Question: I have <URL> data stored in a local mongodb database.
The 'calendar' table looks like
'''
field | type
service_id | varchar
monday | int (0 or 1)
tuesday | int (0 or 1)
...
sunday | int (0 or 1)
'''
I would like to select all the 'service_id's for which any weekday (Monday to Friday) = 1, using the 'rmongodb' package in 'r'.
In SQL this would be something like: 'SELECT service_id FROM calendar WHERE monday = 1 OR tuesday = 1 OR ... OR friday = 1'
When using the <URL> GUI the query is:
'''
db.getCollection('calendar').find({"$or" :
[{'monday':1},
{'tuesday':1},
{'wednesday':1},
{'thursday':1},
{'friday':1}]
})
'''
which returns 8 documents (see image)

Therefore, in 'r' I'm trying to construct the same 'or' query that will return the same results, but I'm not having any luck.
'''
library(rmongodb)
library(jsonlite)
## connect to db
mongo <- mongo.create()
mongo.is.connected(mongo)
db <- "temp"
## days for which I want a service:
serviceDays <- c("monday","tuesday","wednesday","thursday","friday")
'''
Attempt 0:
'''
## create list as the 'query' condition
ls <- list("$or" =
list("monday" = 1L,
"tuesday" = 1L,
"wednesday" = 1L,
"thursday" = 1L,
"friday" = 1L))
services <- mongo.find.all(mongo, "temp.calendar", query=ls)
## returns error:
Error in mongo.find(mongo, ns, query = query, sort = sort, fields = fields, :
find failed with unknown error.
'''
Attempt 1:
'''
## paste the string together
js <- paste0('{"', serviceDays, '":[',1L,']}', collapse=",")
js <- paste0('{"$or" :[', js, ']}')
## this string has been validated at jsonlint.com
bs <- mongo.bson.from.JSON(js)
## run query
services <- mongo.find.all(mongo, "temp.calendar", query=bs)
## result
> services
list() ## empty list
## manually writing the JSON string doesn't work either
# js <- '{"$or" : [{"monday":[1]},{"tuesday":[1]},{"wednesday":[1]},{"thursday":[1]},{"friday":[1]}]}'
'''
Attempt 2:
'''
## create the or condition using R code
l <- as.list(sapply(serviceDays, function(y) 1L))
bs <- mongo.bson.from.list(list("$or" = list(l)))
## run query
services <- mongo.find.all(mongo, "temp.calendar", query=bs)
## result
> length(services)
[1] 2 ## 2 documents returned
'''
The two documents returned are for 'service_id's where all of monday, tuesday, wednesday, thursday, friday = 1. i.e., it seems to have used an 'AND' clause, not an 'OR'.
Attempt 3:
'''
## deconstruct the JSON string (attempt 1)
js <- fromJSON(js, simplifyVector=FALSE)
bs <- mongo.bson.from.list(js)
## run query
services <- mongo.find.all(mongo, "temp.calendar", query=bs)
## result
> services
list() ## empty list
'''
what's wrong with my query attempts in 'R' that prevents me getting the same 8 documents I get when using the Robomongo GUI?
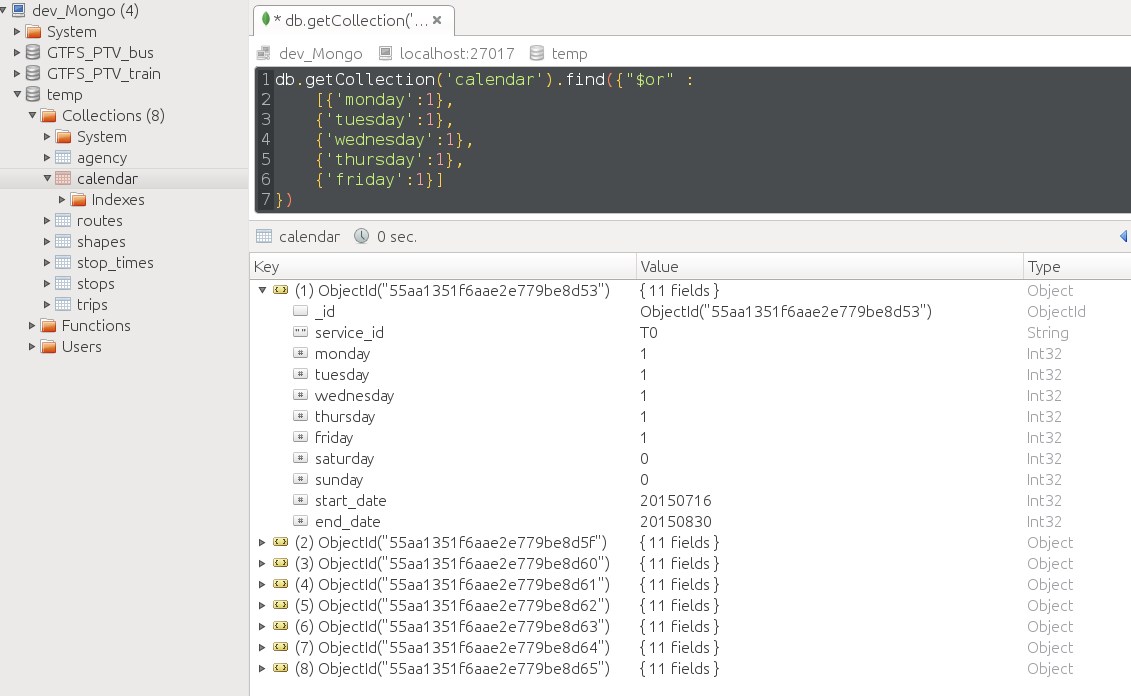
Answer: My 'attempt 0' was close, but I was missing more 'list' arguments.
'''
ls <- list("$or" = list(list("monday" = 1L),
list("tuesday" = 1L),
list("wednesday" = 1L),
list("thursday"= 1L),
list("friday" = 1L)))
## json string:
> toJSON(ls)
{"$or":[{"monday":[1]},{"tuesday":[1]},{"wednesday":[1]},{"thursday":[1]},{"friday":[1]}]}
## run query:
services <- mongo.find.all(mongo, "temp.calendar", query=ls)
## result
length(services)
[1] 8
'''